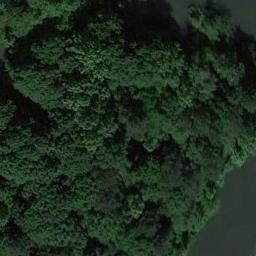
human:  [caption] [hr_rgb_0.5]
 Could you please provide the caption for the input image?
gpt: Many green trees are in a forest  beside the lake .

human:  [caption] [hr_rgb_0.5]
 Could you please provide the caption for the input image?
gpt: The forest is next to the grass .

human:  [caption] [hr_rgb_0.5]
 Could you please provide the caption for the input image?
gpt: This is a dense forest .

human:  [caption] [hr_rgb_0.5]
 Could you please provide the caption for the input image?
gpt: The forest with a lot of dense green trees is next to the waters .

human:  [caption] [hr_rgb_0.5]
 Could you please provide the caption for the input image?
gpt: A green forest beside a lake .